Question: I am using architecture which provides ORM mapping and built-in methods to write your SQL query using it's libraries (just like LINQ to SQL). The problem is, I cannot select distinct rows from a table using EntitySpaces Query. Currently, I am doing it as follows
'''
DataTable dt = new DataTable();
ActualData objAct = new ActualDataQuery();
objAct.Select(objAct.Year.Distinct);
dt = objAct.LoadDataTable();
if (dt.Rows.Count > 0)
{
FillCombo(dt);
}
'''
I have put a breakpoint as well on the line where my datatable object is getting load, and it is showing that the distinct rows are present there multiple times (means distinct not working).

I have also go through the complete documentation of EntitySpaces but there's nothing regarding keyword. Also I found nothing on the internet related to this problem as there's no forum for EntitySpaces2012. Any help would be hugely appreciated!
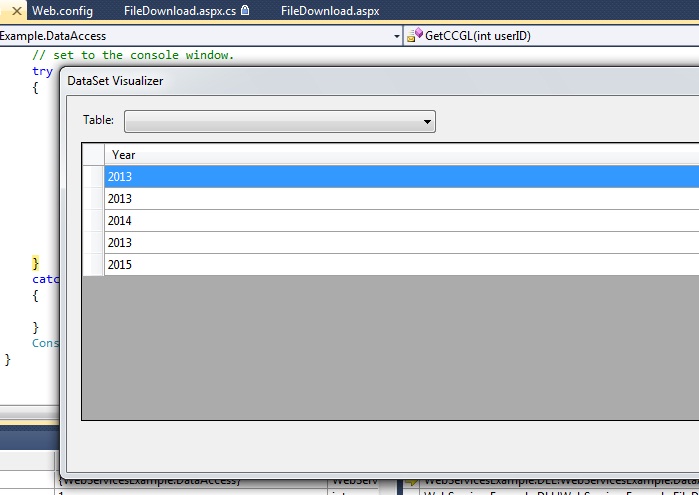
Answer: Here is a sample of <URL>:
'''
EmployeesQuery q = new EmployeesQuery("e");
q.es.Distinct = true;
q.Select(q.EmployeeID);
'''
You can use <URL> too.
So, your query might look like:
'''
DataTable dt = new DataTable();
ActualData objAct = new ActualDataQuery();
objAct.Distinct = true;
objAct.Select(objAct.Year);
dt = objAct.LoadDataTable();
'''
Note: i'm not familiar with EntitySpaces.
Good luck!